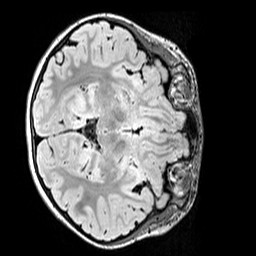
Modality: FLAIR
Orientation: axial
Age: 12
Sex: female
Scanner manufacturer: siemens
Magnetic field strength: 3 T
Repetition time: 5 s
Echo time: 0.388 s